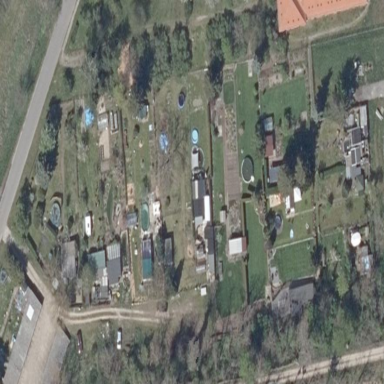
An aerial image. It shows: Allotments area.